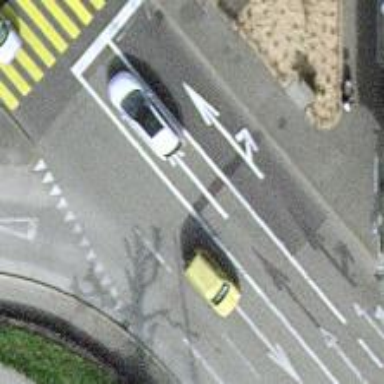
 there is lane for buses and shared busway for cyclists."